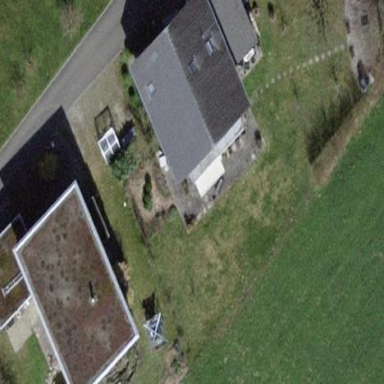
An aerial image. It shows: Detached building.